Field crop: maize
Growth stage: 2
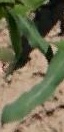
Species: maize